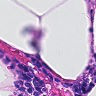
Metastatic tissue present: no